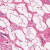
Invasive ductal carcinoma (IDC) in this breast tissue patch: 0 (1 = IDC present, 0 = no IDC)